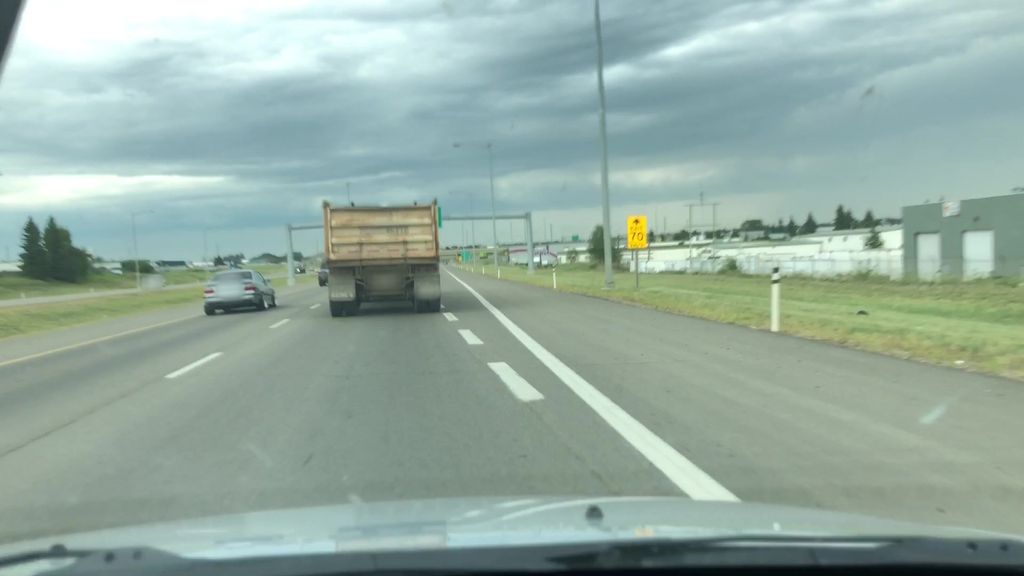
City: edmonton